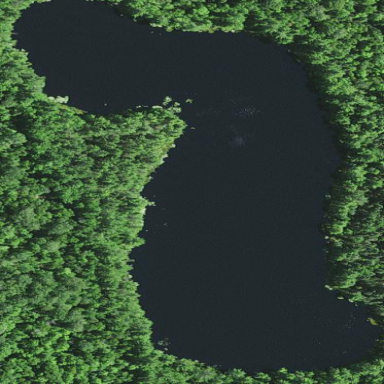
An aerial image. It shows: Lake with natural water.